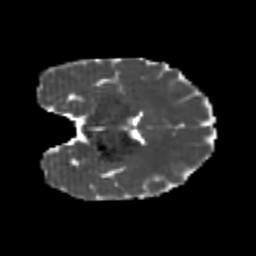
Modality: MD
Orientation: coronal
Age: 24
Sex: female
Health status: healthy
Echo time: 0.074 s